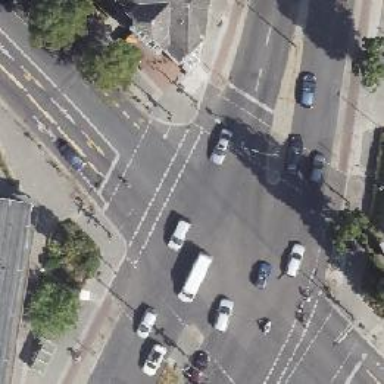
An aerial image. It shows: Footway crossing equipped with traffic signals.